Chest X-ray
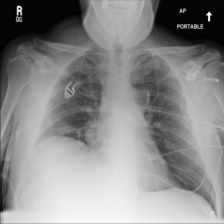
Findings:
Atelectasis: negative
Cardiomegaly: negative
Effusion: negative
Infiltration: negative
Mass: negative
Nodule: negative
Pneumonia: negative
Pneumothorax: negative
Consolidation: negative
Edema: negative
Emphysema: negative
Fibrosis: negative
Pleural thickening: negative
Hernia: negative